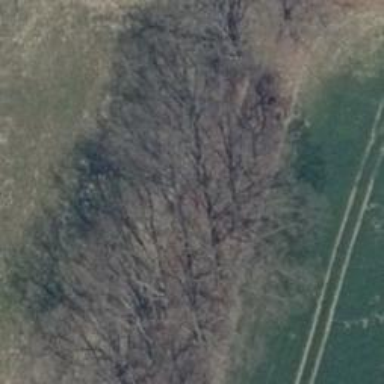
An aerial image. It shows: Row of deciduous broadleaved trees.